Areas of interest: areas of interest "Park and greenspace"
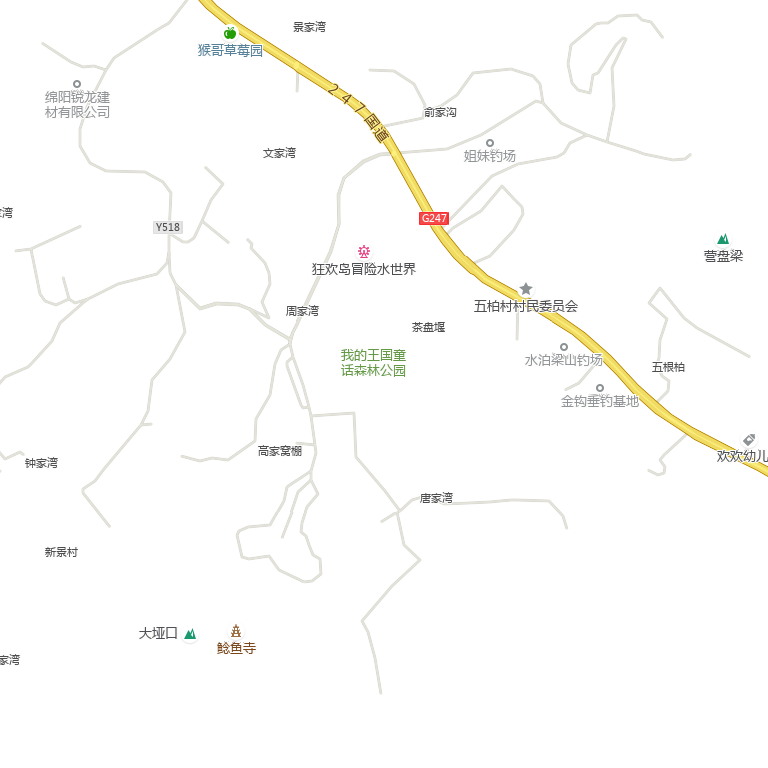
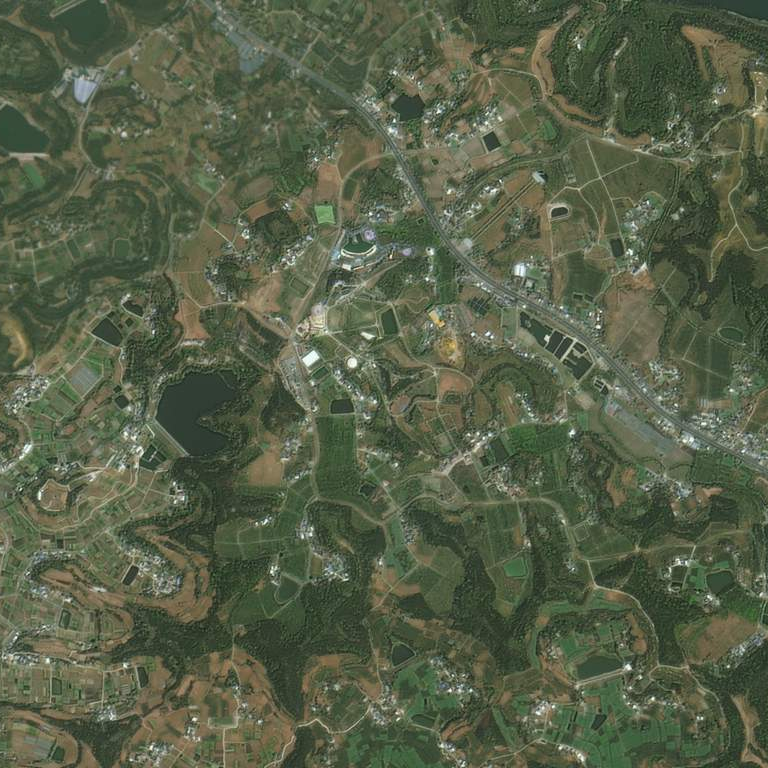